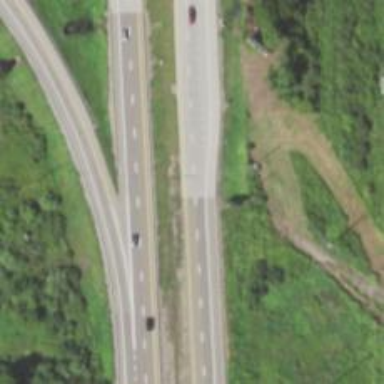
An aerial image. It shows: Motorway junction.